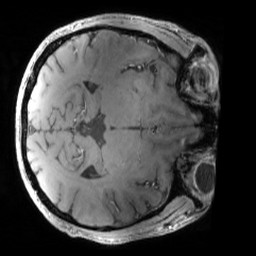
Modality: MP2RAGE
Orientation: axial